Question: So here is my issue I have a logo on the nav bar of the website I'm developing and when i have the logo added, the text is not centered vertically, but when I remove the logo the text is centered.
'''
* {
margin: 0px;
padding: 0px;
}
.logohead {
display: inline-block;
}
.links {
color: white;
transition: all .1s ease-in;
font-family: 'Roboto', sans-serif;
padding: .8em;
display: inline-block;
margin-left: 2%;
}
.links:hover {
color: lightgray;
}
.navgation {
display: inline-block;
background-color: #33414a;
width: 100%;
padding: .8em;
}
'''
'''
<ul class="navgation">
<li class="links" id="lgo">
<img class="logohead" src="nl.png">
</li>
<li class="links">
Hello World
</li>
<li class="links">
Hello World2
</li>
</ul>
'''
Without logo:

Here is a <URL>
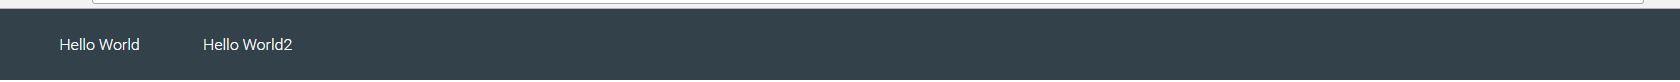
Answer: There are a lot of ways to do this. One solution is using flexbox:
'''
.navigation{
display: flex;
align-items: center;
}
'''
Live demo: <URL>
More solutions here: <URL>